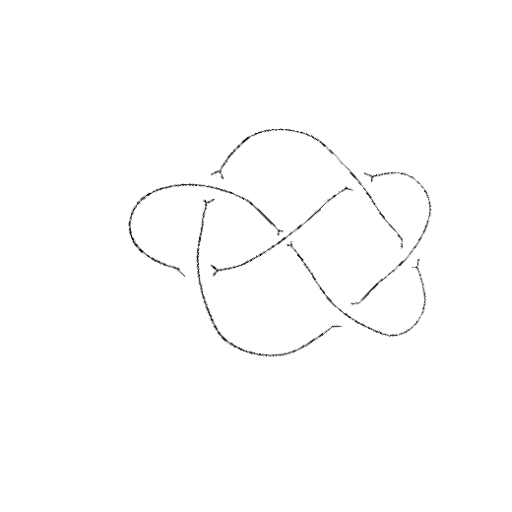
Crossing number: 6